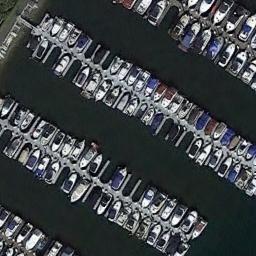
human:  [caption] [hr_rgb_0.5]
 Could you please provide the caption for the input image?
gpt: Many yachts are neatly arranged on the sea side of the harbor .

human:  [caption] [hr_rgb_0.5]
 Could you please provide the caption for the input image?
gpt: The left side of the harbor was full of boats .

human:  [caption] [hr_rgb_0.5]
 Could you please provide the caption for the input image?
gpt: The harbor has lots of neatly docked boats and the color of the waters is dark green .

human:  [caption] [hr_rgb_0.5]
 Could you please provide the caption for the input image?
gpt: Many ships are in the harbor .

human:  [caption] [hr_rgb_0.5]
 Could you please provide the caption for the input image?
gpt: There are many ships docked neatly at the harbor .